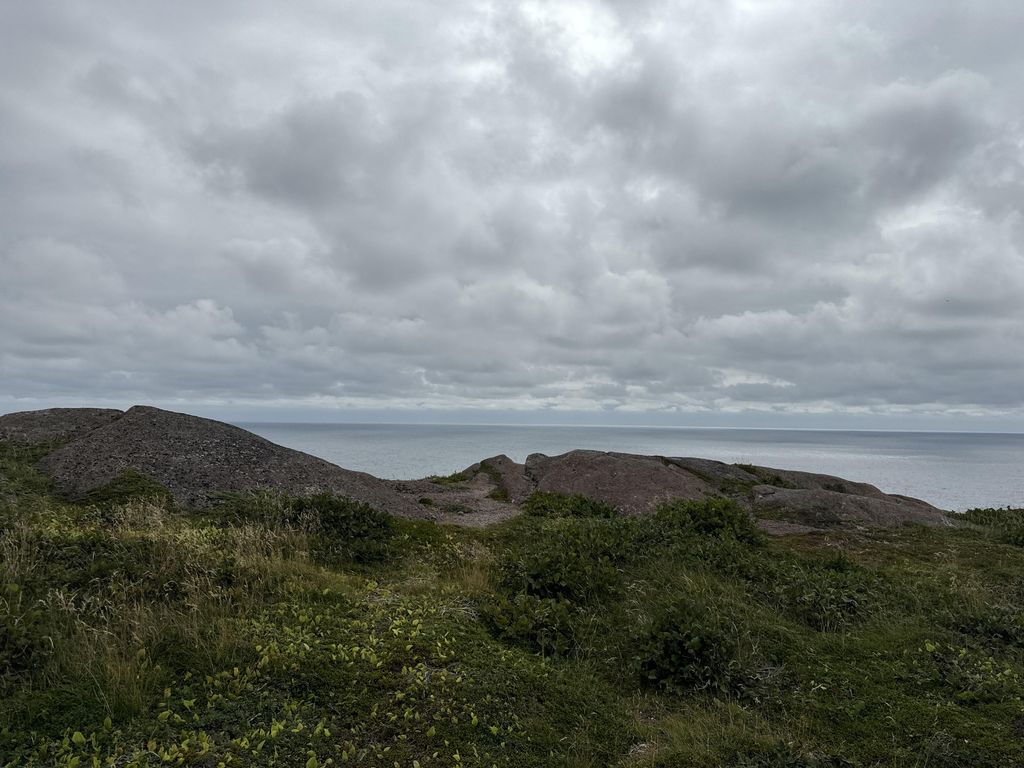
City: st_johns